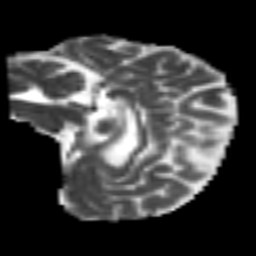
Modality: MD
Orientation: sagittal
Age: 44
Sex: female
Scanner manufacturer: siemens
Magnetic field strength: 3 T
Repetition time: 4.999 s
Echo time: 0.07946 s